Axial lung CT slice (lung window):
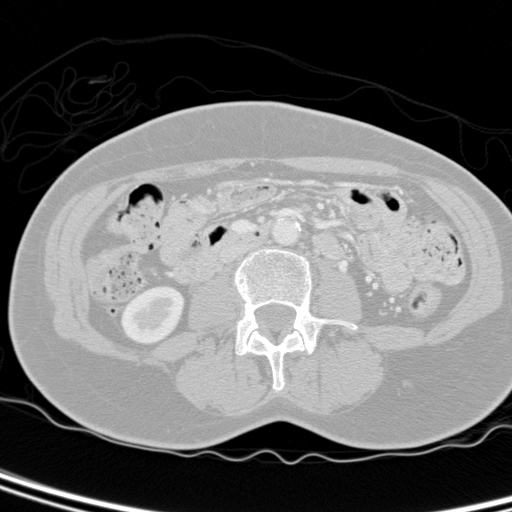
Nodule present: no